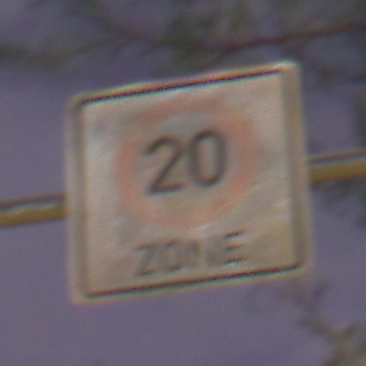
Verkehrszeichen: BeginnZone20
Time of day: Night
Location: Outdoor (Suburban)
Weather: PartlyCloudy
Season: NotSpecified
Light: Artificial